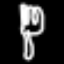
Label: fork